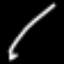
Label: pencil